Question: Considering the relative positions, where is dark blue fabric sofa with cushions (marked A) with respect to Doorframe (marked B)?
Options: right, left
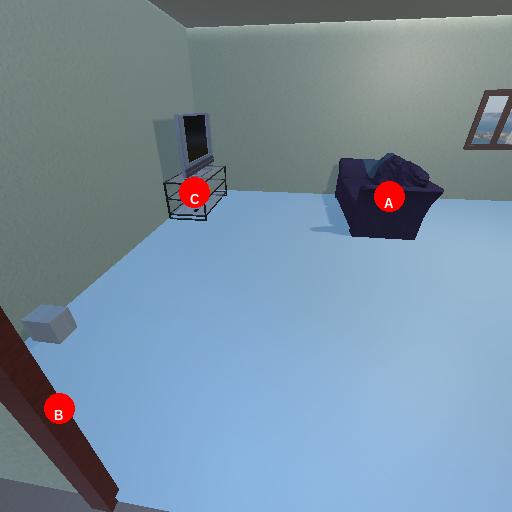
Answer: right